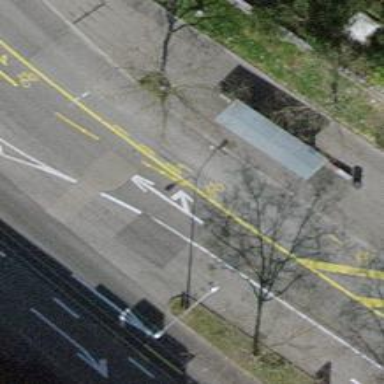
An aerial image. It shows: Tertiary road with asphalt surface. It has trolley wires and shared busway on the right for cyclists.